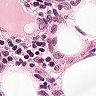
Metastatic tissue present: no